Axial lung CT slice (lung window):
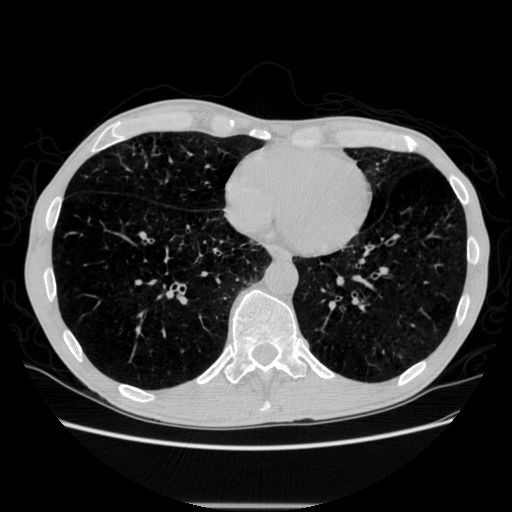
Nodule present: no